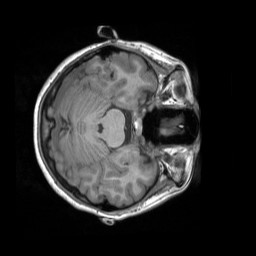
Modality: T1w
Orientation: axial